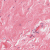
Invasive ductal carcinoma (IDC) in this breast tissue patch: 0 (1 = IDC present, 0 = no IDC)